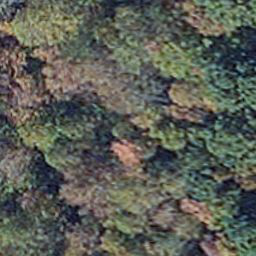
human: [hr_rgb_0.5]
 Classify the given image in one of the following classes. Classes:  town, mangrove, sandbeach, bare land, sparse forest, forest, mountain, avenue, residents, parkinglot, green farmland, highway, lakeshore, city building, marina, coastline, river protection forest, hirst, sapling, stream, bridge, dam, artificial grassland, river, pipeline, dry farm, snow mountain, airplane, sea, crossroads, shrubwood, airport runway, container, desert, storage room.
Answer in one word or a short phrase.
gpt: mangrove